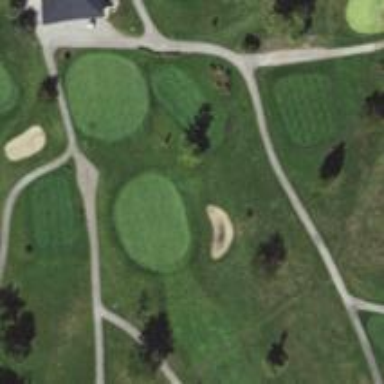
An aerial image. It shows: Golf hole.